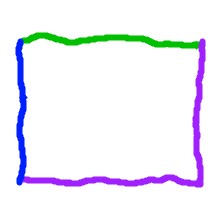
Shape: rectangle